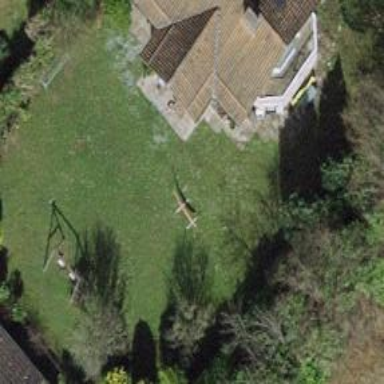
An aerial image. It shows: Garden enclosed by fence.